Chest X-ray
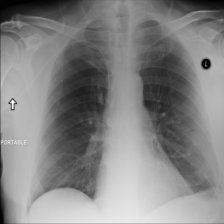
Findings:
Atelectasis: negative
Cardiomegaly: negative
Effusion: negative
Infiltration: negative
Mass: negative
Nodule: negative
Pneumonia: negative
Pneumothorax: negative
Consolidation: negative
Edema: negative
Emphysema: negative
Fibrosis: negative
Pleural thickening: negative
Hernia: negative